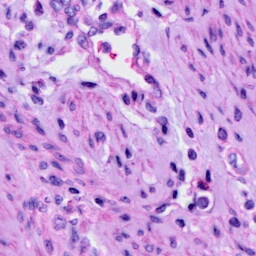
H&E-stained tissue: Cervix